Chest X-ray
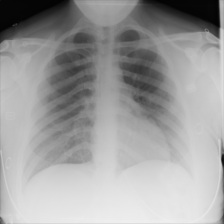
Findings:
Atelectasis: negative
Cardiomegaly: negative
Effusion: negative
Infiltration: negative
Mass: negative
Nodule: negative
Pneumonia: negative
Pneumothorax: negative
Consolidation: negative
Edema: negative
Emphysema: negative
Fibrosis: negative
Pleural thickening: negative
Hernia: negative